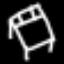
Label: bed